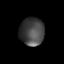
Tissue: lung
Cell type: Pericytes
Senescence score: 0.5542
Nuclear area (px): 672
Mean DAPI intensity: 68.667